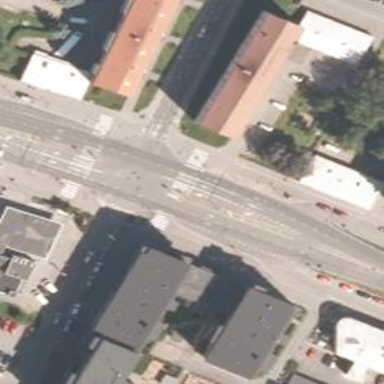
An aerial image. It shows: Railway level crossing.